Question: I am trying to display a marker in the given plot. The plot is generating correctly. My question is regarding the legend shown in the image. Is it possible to show only one marker in the legend? Currently my code is displaying two markers in the legend.
'''
import matplotlib.pyplot as plt
X = [590,540,740,130,810,300,320,230,470,620,770,250]
Y = [32,36,39,52,61,72,77,75,68,57,48,48]
fig = plt.figure()
ax = plt.subplot(111)
line, = ax.plot(X, Y, 'ro', marker='^', label="Relationship Between Temperature and Iced Coffee Sales", markersize='10')
plt.xlim(0,1000)
plt.ylim(0,100)
plt.title('Relationship Between Temperature and Iced Coffee Sales')
plt.xlabel('Cups of Iced Coffee Sold')
plt.ylabel('Temperature in Fahrenheit')
box = ax.get_position()
ax.set_position([box.x0, box.y0 + box.height * 0.1,
box.width, box.height * 0.9])
ax.legend(loc='upper center', bbox_to_anchor=(0.5, -0.12),
fancybox=True, shadow=True, ncol=5)
plt.show()
'''
This is the legend:

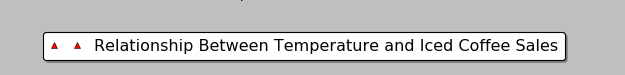
Answer: Additionally to the options provided in <URL>
you can also set the number of points to appear in the legend as
'''
import matplotlib.pyplot as plt
plt.rcParams['legend.numpoints'] = 1
'''